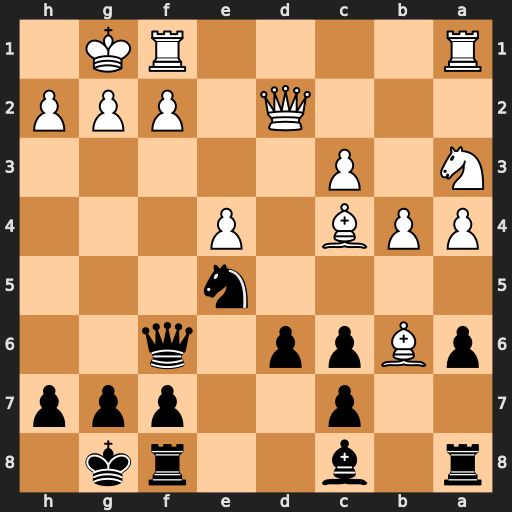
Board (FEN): r1b2rk1/2p2ppp/pBpp1q2/4n3/PPB1P3/N1P5/3Q1PPP/R4RK1
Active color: b
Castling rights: -
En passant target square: -
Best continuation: Nf3+ Kh1 Nxd2